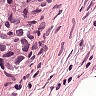
Metastatic tissue present: yes